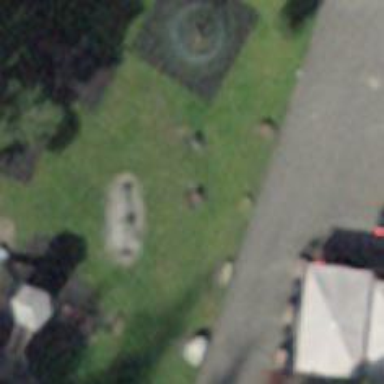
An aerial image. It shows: Springy playground.